Question: I am haviing issue in including file in php
'''
'<?php
include "../../db/db_connection.php";'
'''
Error
'''
Warning: include(../../db/db_connection.php): Failed to open stream: No such file or directory in /var/www/html/practice/Blogs/actions/accounts/general.php on line 2
'''
Here is my directories

I try to check it in terminal and the file is opened normally but giving error on the localhost
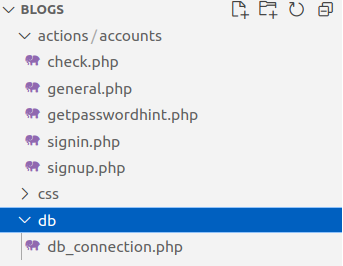
Answer: You need to use DIR, also you have only one level "../"
'''
include __DIR__ . '/../db/db_connection.php';
'''
But it's better to use for config files